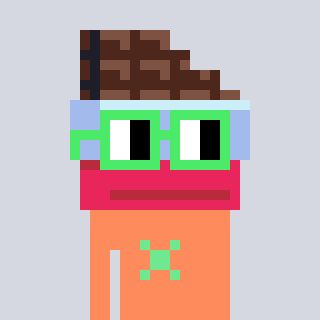
a pixel art character with square light green glasses, a chocolate-shaped head and a peachy-colored body on a cool background